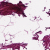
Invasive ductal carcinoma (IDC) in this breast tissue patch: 0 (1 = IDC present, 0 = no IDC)